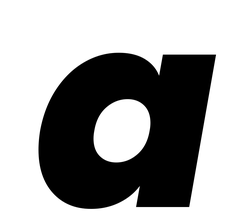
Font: Poppins-ExtraBoldItalic